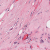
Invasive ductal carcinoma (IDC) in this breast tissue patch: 0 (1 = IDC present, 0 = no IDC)